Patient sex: M
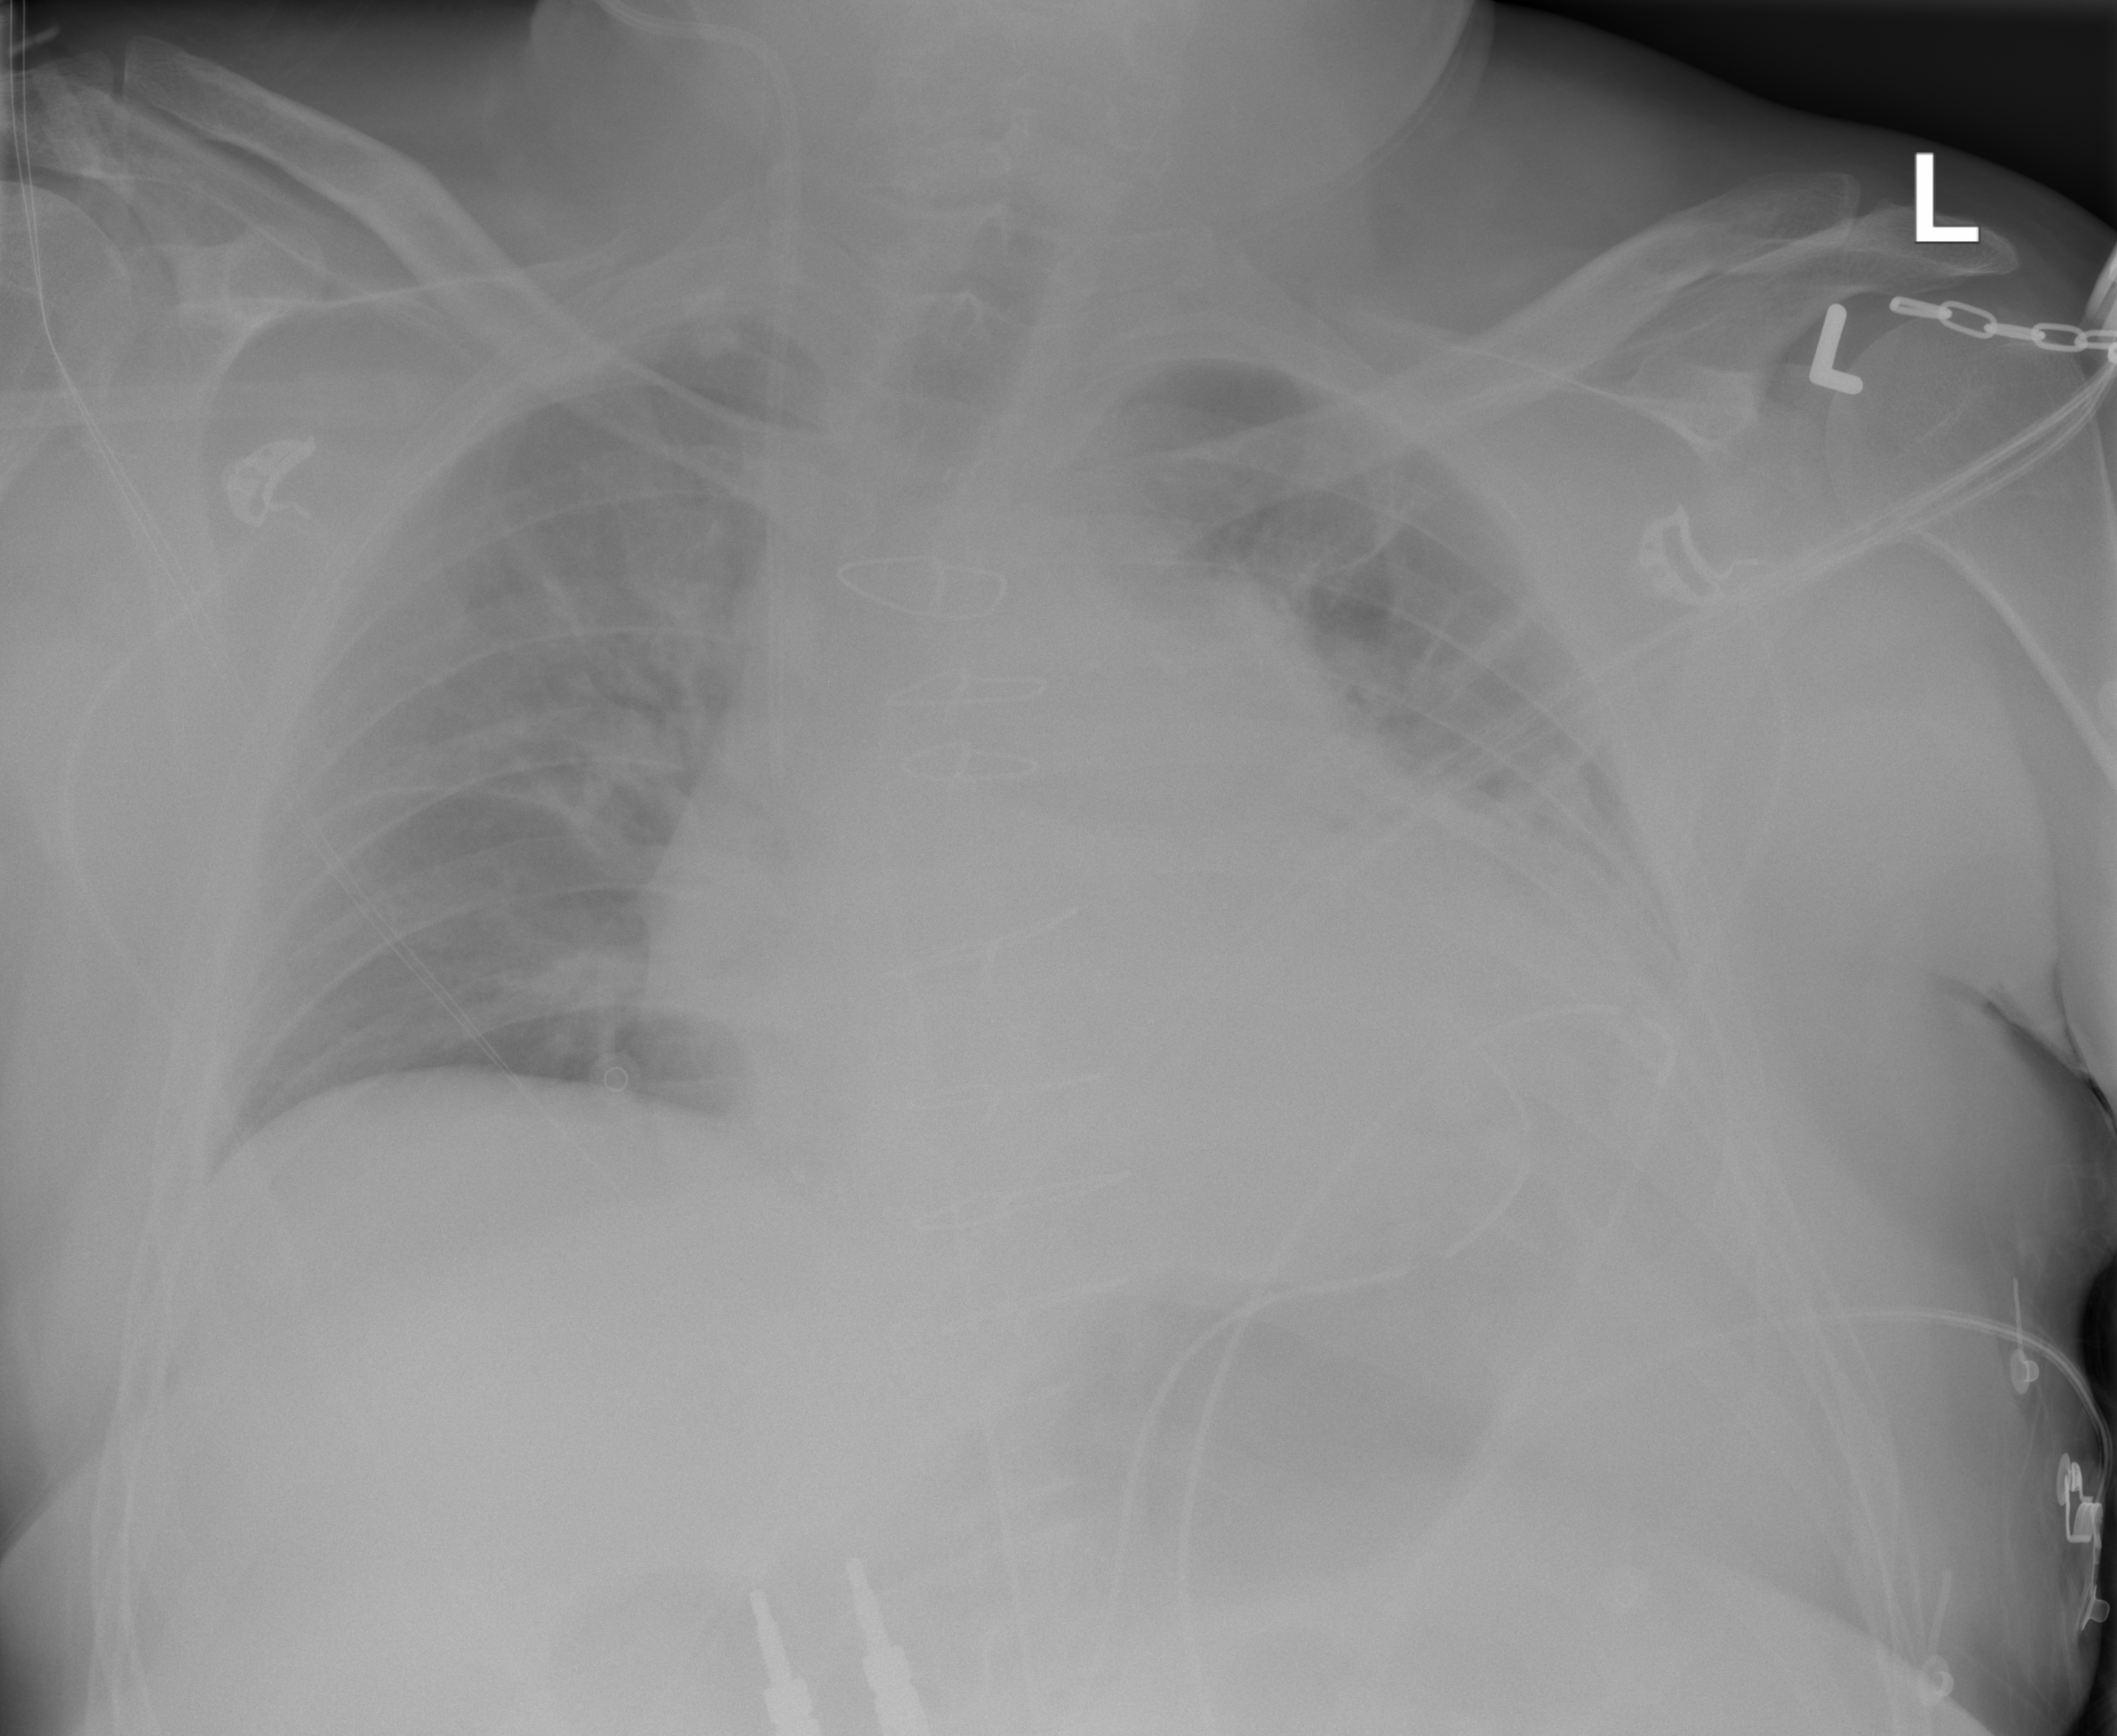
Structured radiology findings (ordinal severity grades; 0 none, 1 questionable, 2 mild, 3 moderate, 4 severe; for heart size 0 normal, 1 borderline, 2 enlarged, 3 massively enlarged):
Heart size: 2
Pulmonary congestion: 2
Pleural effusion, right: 0
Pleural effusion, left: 3
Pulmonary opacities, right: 0
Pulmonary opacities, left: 2
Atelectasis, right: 0
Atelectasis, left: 2